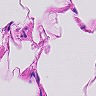
Metastatic tissue present: no